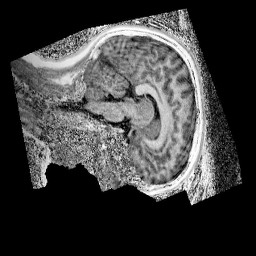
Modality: UNIT1_denoised
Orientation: sagittal
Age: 9
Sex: female
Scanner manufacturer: siemens
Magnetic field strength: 3 T
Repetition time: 4 s
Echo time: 0.00299 s